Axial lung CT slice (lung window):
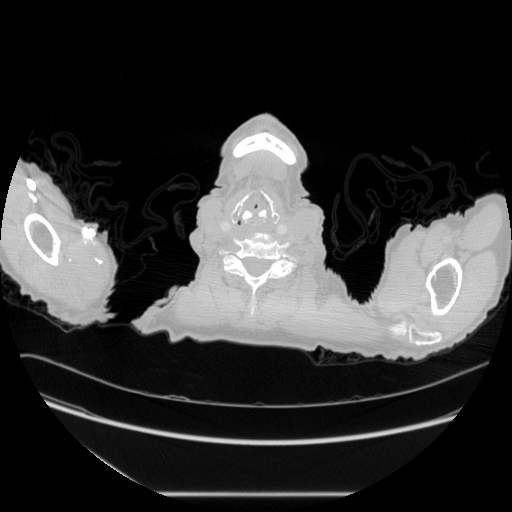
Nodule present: no